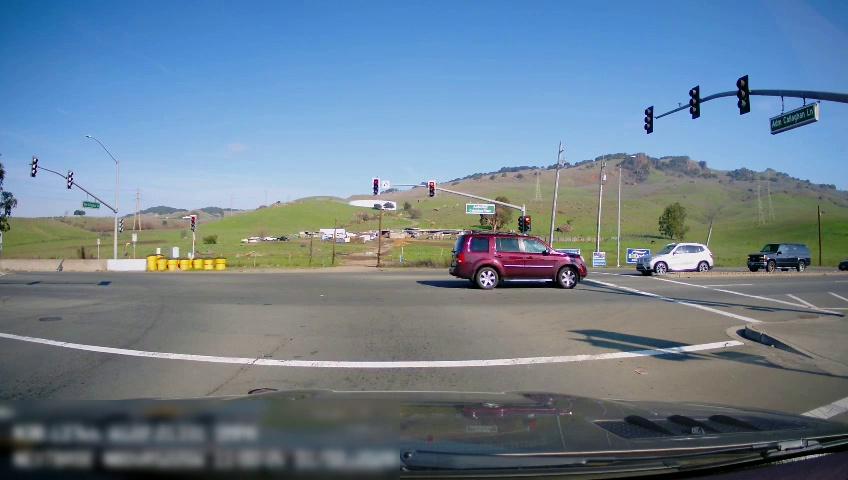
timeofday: Day
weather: Sunny
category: Drivable Space
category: Vehicles | SUV
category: Vehicles | SUV
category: Vehicles | Car
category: Vehicles | SUV
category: Lanes | Opposite Lane
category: Traffic | Lights
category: Traffic | Lights
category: Traffic | Lights
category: Traffic | Lights
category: Traffic | Lights
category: Traffic | Lights
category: Traffic | Lights
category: Traffic | Signs
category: Traffic | Lights
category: Traffic | Lights
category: Traffic | Signs
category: Traffic | Lights
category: Traffic | Lights
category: Traffic | Signs